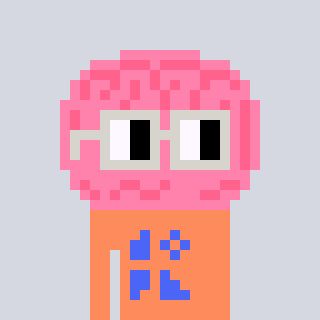
a pixel art character with square light gray glasses, a brain-shaped head and a peachy-colored body on a cool background